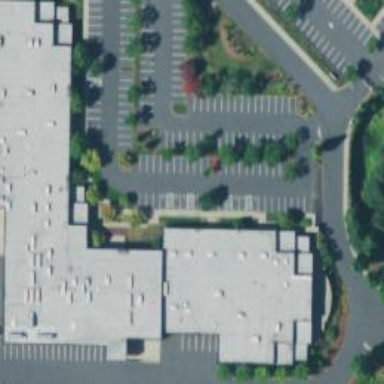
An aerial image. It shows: Parking space is available.